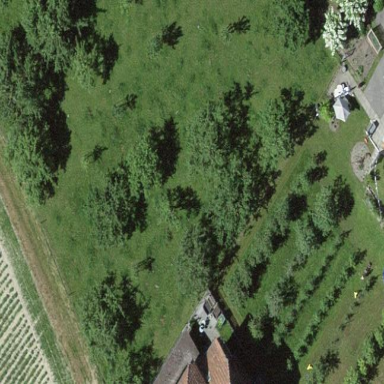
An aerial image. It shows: Orchard.